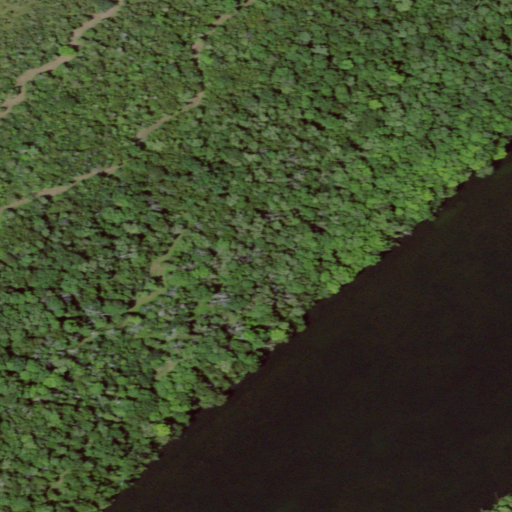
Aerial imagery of island in New York named Stony Island containing deciduous forest, open water, pasture, mixed forest, and evergreen forest